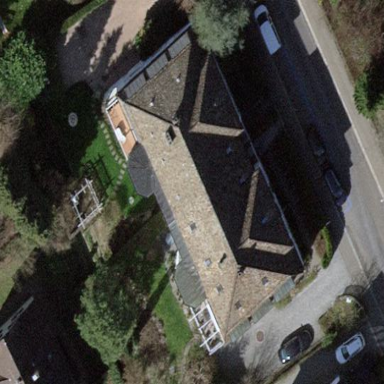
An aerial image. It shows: Building with hipped roof.